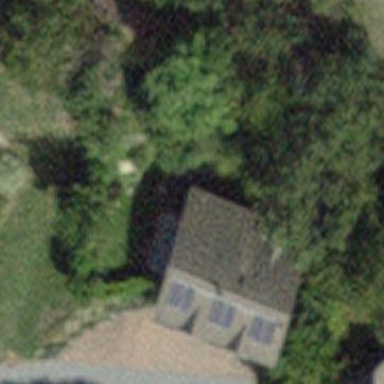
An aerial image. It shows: Detached building.